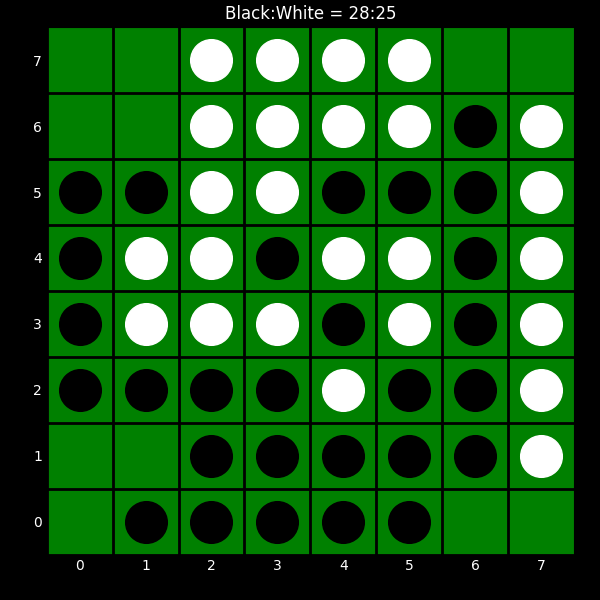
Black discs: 28
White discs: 25